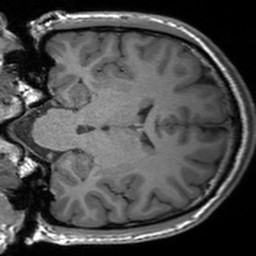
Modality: T1w
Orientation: coronal
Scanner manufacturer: siemens
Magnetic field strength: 3 T
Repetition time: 1.54 s
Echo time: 0.00234 s